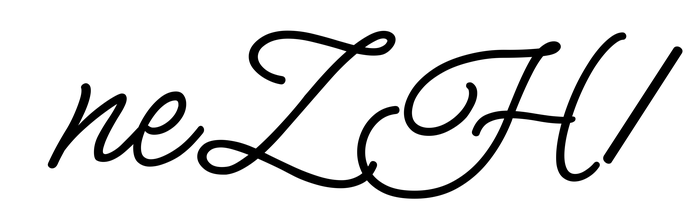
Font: MeowScript-Regular